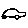
Label: car